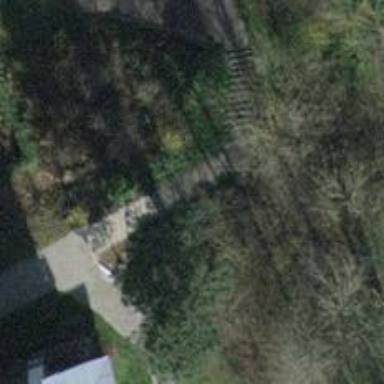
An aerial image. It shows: Road with steps.